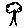
Label: tree